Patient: sex M, age 53
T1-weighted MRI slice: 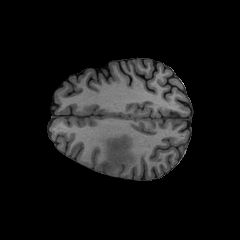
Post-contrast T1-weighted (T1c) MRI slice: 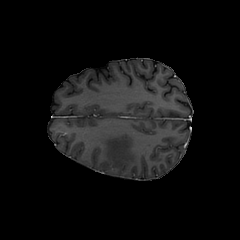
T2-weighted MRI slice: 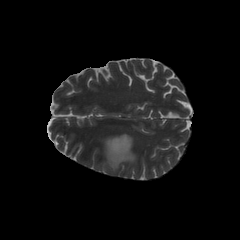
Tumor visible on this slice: yes
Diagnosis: Astrocytoma, IDH-mutant
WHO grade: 4